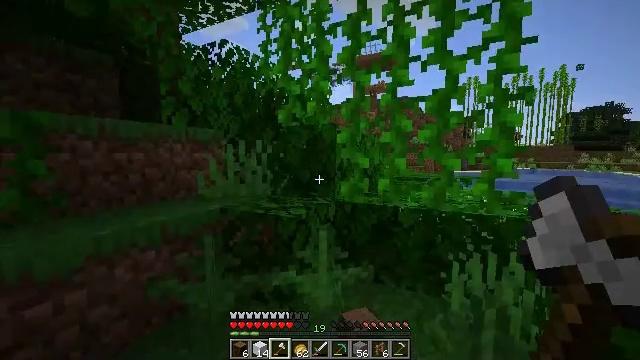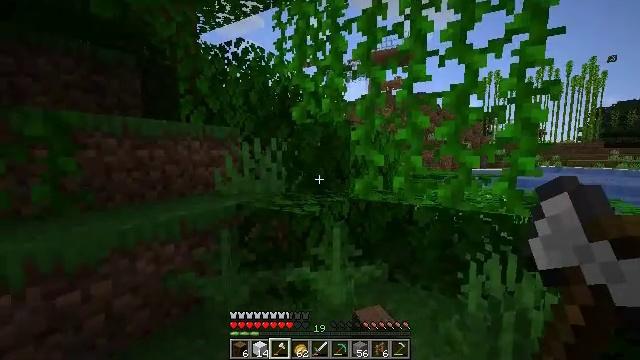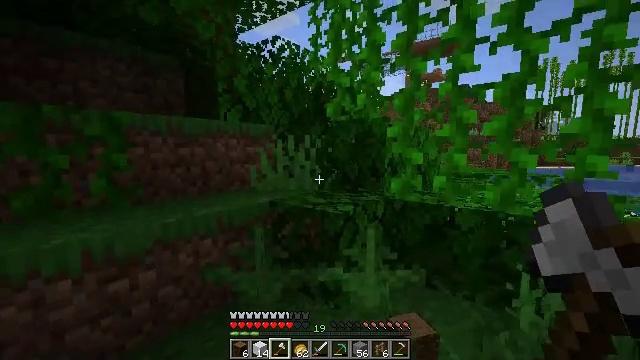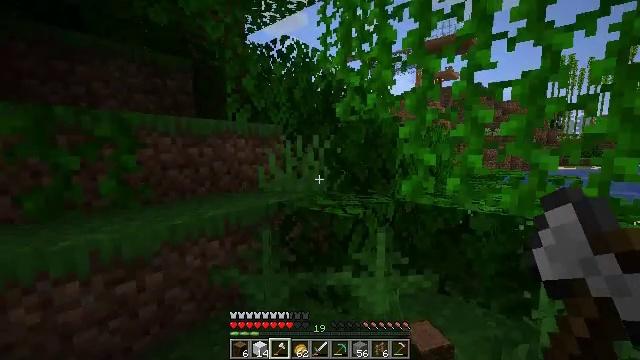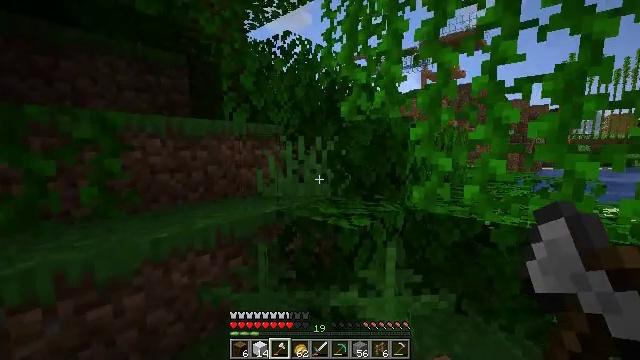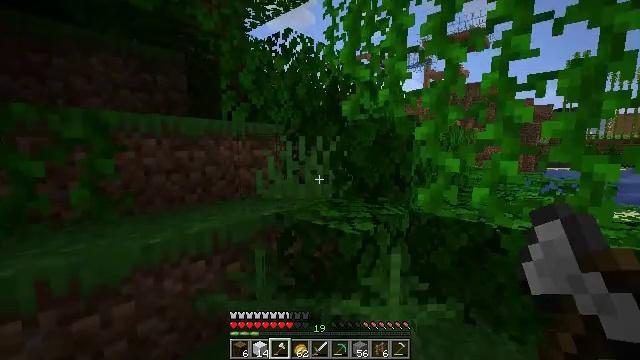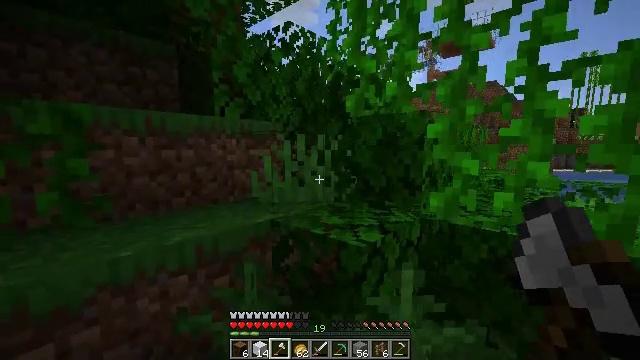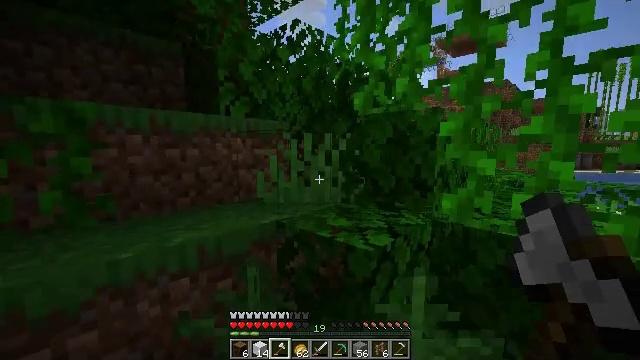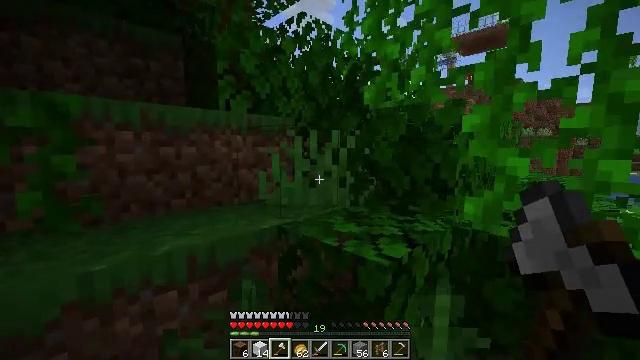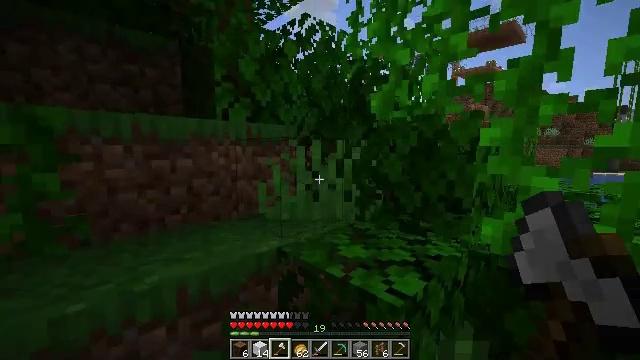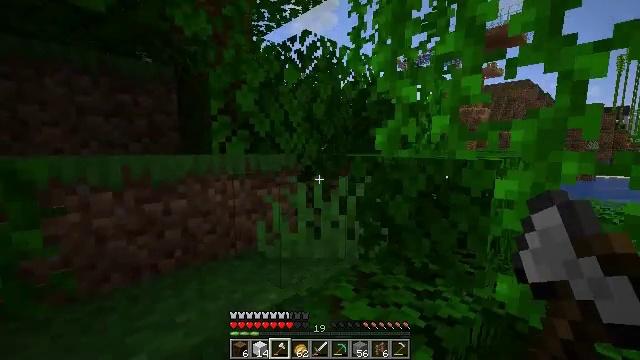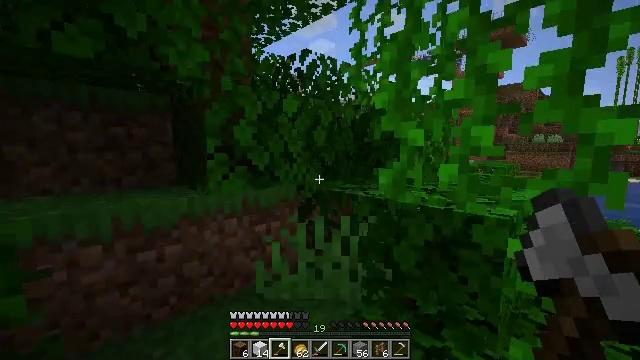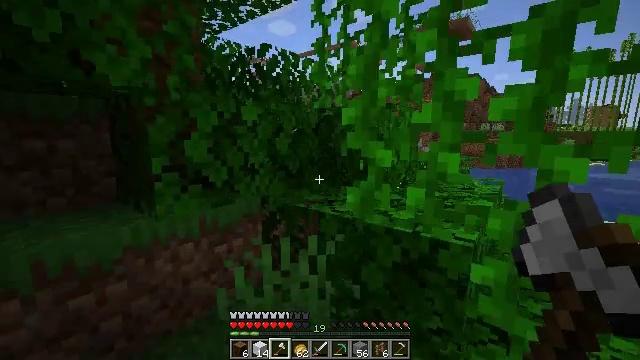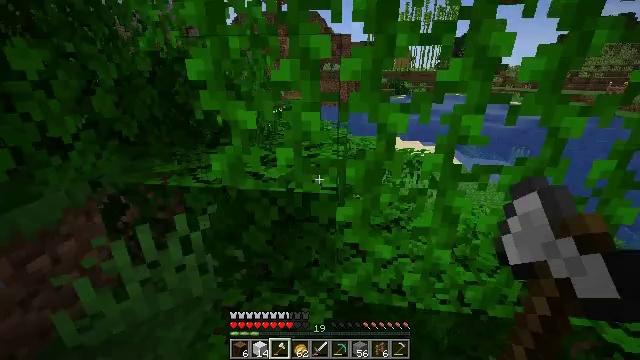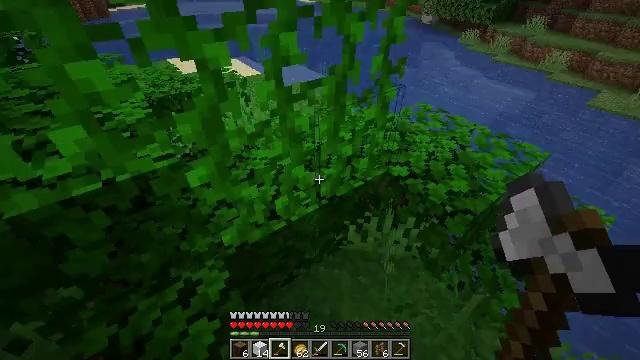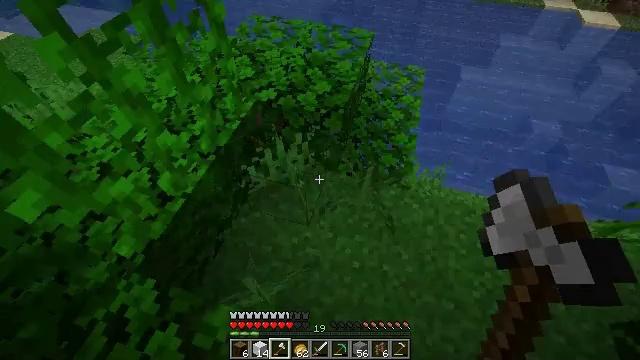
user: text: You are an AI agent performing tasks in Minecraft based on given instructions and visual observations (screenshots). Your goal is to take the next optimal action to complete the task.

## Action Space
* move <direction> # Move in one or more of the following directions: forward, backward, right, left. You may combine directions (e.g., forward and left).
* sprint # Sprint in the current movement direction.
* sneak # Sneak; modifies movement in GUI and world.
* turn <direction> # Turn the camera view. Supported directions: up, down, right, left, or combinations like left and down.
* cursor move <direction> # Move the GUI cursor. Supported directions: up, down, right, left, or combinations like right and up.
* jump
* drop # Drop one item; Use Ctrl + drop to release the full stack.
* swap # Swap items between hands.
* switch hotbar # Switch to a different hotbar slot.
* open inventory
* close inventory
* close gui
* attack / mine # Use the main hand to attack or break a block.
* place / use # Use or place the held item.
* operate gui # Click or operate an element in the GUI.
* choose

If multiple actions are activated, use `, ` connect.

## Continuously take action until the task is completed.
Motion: motion action
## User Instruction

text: Collect bamboo for crafting.
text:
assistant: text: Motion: turn left
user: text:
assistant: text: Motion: move forward, turn left
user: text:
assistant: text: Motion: move forward, turn left
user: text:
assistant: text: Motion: move forward
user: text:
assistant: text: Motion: move forward
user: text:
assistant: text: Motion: move forward
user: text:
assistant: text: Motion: move forward, turn left
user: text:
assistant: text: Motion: move forward, turn left
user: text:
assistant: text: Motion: move forward, jump
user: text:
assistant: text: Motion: move forward, jump
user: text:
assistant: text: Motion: move forward, jump
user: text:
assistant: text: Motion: move forward, turn right and down, jump
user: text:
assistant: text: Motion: move forward, turn right and down, jump
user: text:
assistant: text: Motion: turn right and down
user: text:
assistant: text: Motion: turn right and down
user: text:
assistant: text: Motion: turn right and down
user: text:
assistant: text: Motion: turn right and down
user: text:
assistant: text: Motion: turn right
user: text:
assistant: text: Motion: no_op
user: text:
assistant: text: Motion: no_op
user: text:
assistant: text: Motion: no_op
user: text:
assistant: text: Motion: move forward
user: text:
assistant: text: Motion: move forward
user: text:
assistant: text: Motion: move forward
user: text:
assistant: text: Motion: move forward
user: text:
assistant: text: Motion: move forward
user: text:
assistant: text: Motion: move forward
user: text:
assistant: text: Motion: move forward and move right
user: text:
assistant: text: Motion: move forward and move right, turn left and up
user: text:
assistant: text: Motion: move forward and move right, turn left and up